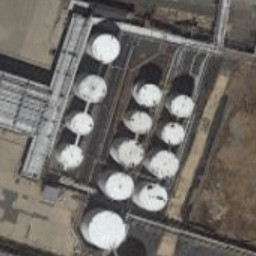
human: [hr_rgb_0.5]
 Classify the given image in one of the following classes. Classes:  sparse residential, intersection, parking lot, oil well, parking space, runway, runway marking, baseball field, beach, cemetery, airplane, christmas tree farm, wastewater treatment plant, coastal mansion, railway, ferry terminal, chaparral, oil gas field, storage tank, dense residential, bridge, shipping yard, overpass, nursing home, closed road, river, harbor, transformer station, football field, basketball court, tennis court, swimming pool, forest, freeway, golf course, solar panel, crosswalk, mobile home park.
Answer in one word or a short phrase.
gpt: storage tank